Field crop: maize
Growth stage: 1
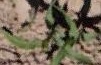
Species: maize